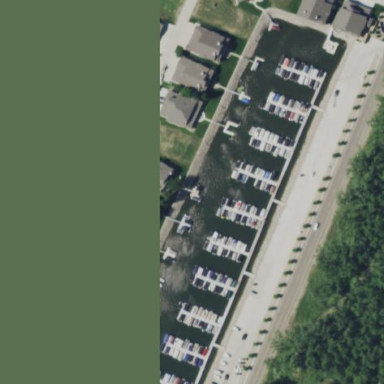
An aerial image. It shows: Marina located on water.